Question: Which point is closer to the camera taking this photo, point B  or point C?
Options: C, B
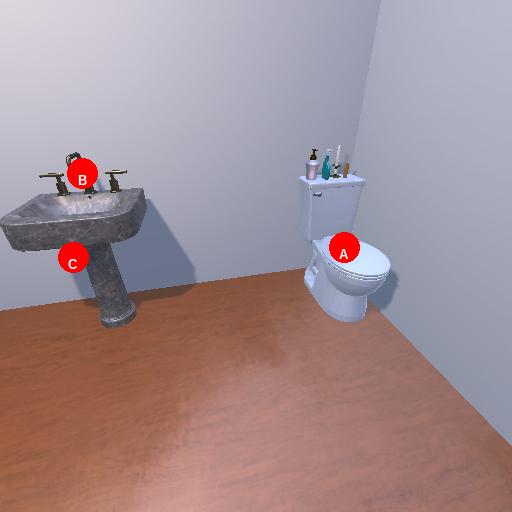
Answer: C